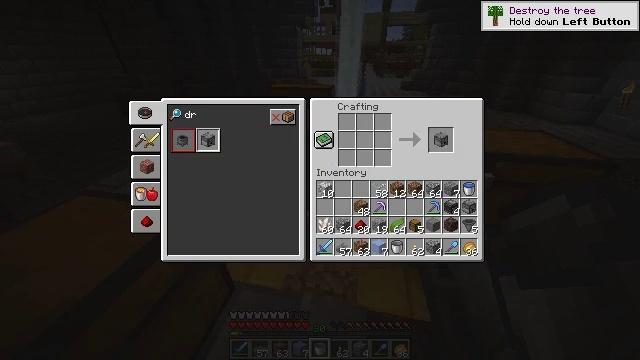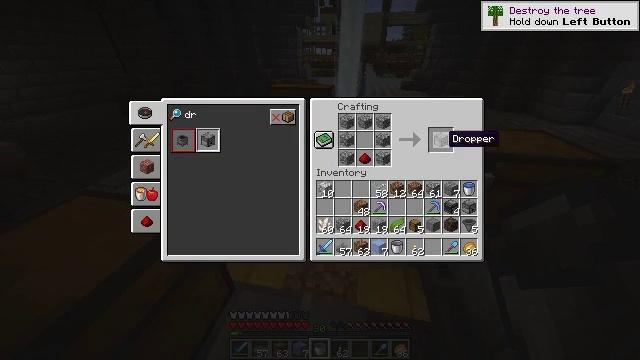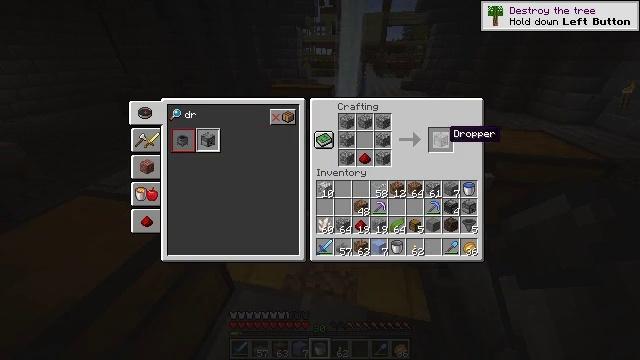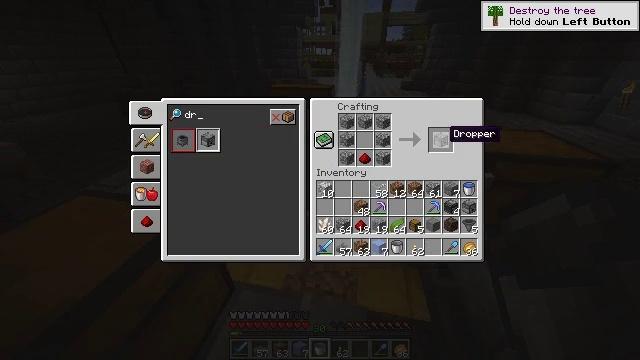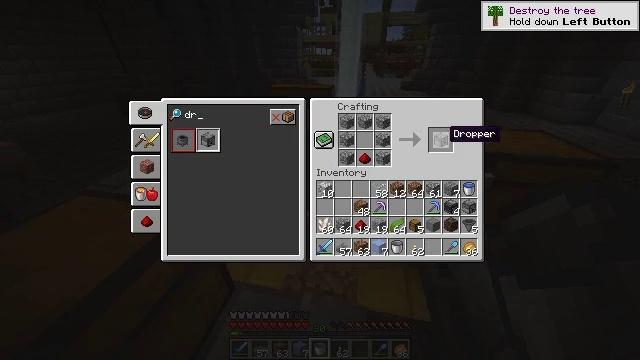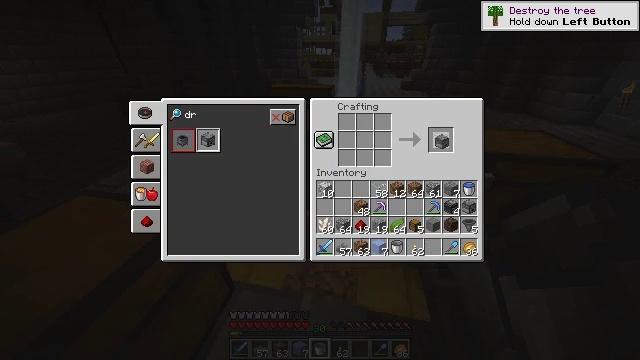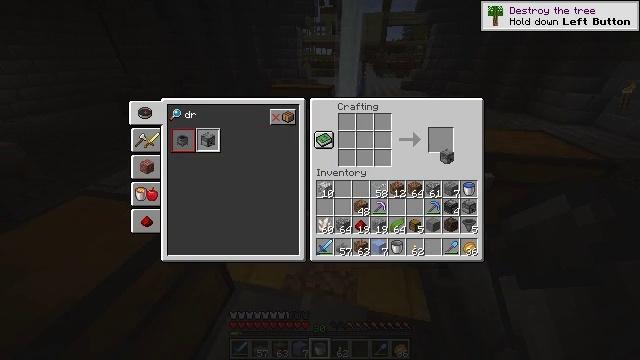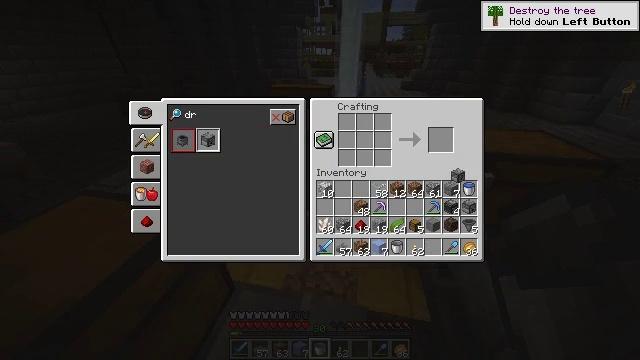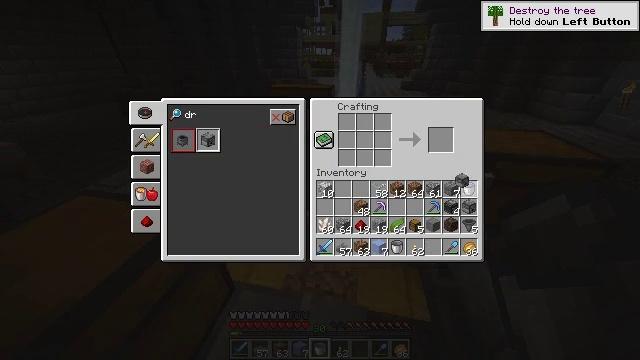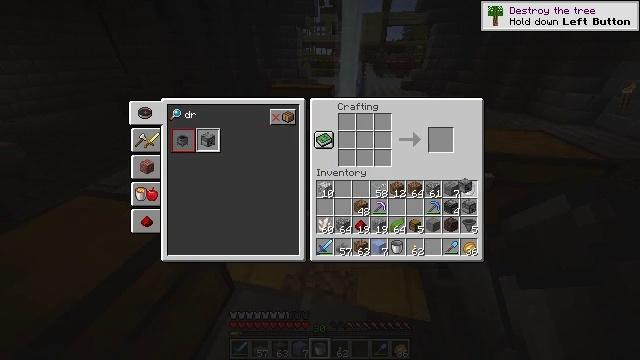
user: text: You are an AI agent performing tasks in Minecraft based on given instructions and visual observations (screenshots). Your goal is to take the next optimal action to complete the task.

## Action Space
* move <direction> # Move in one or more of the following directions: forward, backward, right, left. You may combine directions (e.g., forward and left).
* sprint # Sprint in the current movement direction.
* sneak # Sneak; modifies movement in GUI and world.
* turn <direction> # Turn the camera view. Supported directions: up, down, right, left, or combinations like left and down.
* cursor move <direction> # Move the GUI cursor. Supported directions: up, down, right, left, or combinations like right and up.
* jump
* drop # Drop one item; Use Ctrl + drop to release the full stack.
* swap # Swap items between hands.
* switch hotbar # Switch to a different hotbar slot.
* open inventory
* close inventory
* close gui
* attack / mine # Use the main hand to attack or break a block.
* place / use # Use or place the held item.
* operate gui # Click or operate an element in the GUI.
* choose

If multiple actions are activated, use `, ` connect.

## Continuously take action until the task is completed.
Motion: motion action
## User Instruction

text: Make a dropper using cobblestones and redstone in the crafting table.
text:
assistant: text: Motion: cursor move right and up
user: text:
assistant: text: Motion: no_op
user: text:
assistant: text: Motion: no_op
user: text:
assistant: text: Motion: no_op
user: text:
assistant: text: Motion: operate gui
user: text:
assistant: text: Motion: cursor move down, operate gui
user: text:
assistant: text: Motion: cursor move right and down
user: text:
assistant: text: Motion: no_op
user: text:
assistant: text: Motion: no_op
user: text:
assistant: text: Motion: no_op